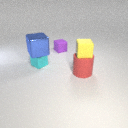
small purple rubber cube to the right of small cyan metal cube